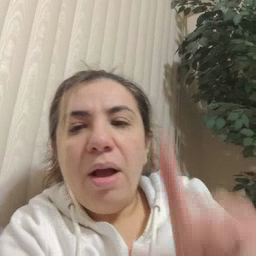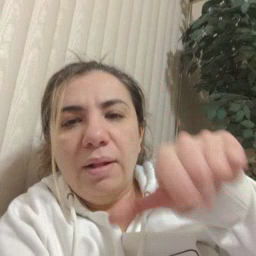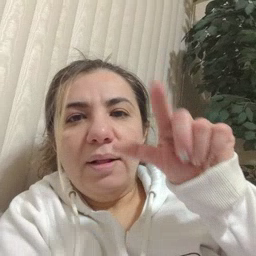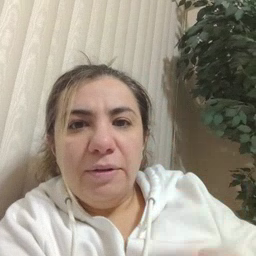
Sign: later